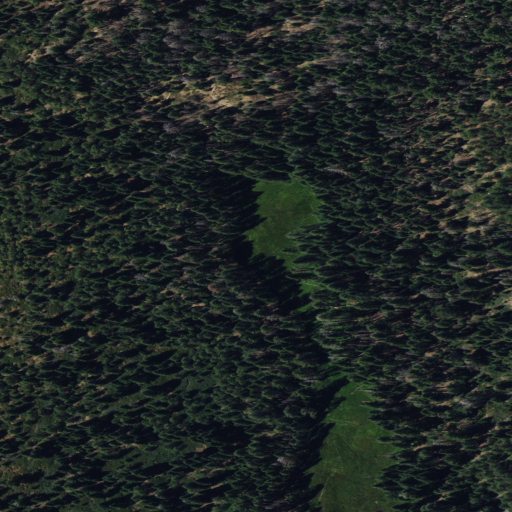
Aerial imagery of plain(s) in California named Poison Meadow containing evergreen forest and woody wetlands